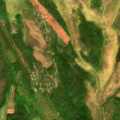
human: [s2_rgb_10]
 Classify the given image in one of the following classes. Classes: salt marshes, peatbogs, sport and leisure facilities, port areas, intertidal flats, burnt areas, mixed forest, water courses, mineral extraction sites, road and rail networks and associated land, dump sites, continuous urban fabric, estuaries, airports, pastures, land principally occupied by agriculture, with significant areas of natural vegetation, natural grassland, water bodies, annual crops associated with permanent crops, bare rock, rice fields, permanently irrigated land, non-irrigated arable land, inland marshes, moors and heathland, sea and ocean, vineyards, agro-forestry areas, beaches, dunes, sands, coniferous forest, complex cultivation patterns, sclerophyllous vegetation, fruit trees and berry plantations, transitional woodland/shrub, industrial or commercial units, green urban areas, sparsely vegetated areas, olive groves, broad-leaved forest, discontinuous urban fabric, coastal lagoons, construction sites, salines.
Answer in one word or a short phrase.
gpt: coniferous forest, transitional woodland/shrub, peatbogs